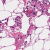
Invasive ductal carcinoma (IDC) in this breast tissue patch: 0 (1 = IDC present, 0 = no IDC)